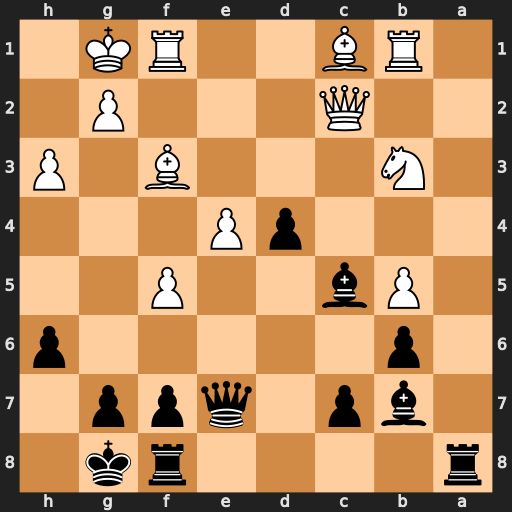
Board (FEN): r4rk1/1bp1qpp1/1p5p/1Pb2P2/3pP3/1N3B1P/2Q3P1/1RB2RK1
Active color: b
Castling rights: -
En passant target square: -
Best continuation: d3+ Qxc5 bxc5